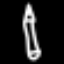
Label: pencil